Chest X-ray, PA view. Patient: 54 years old, sex M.
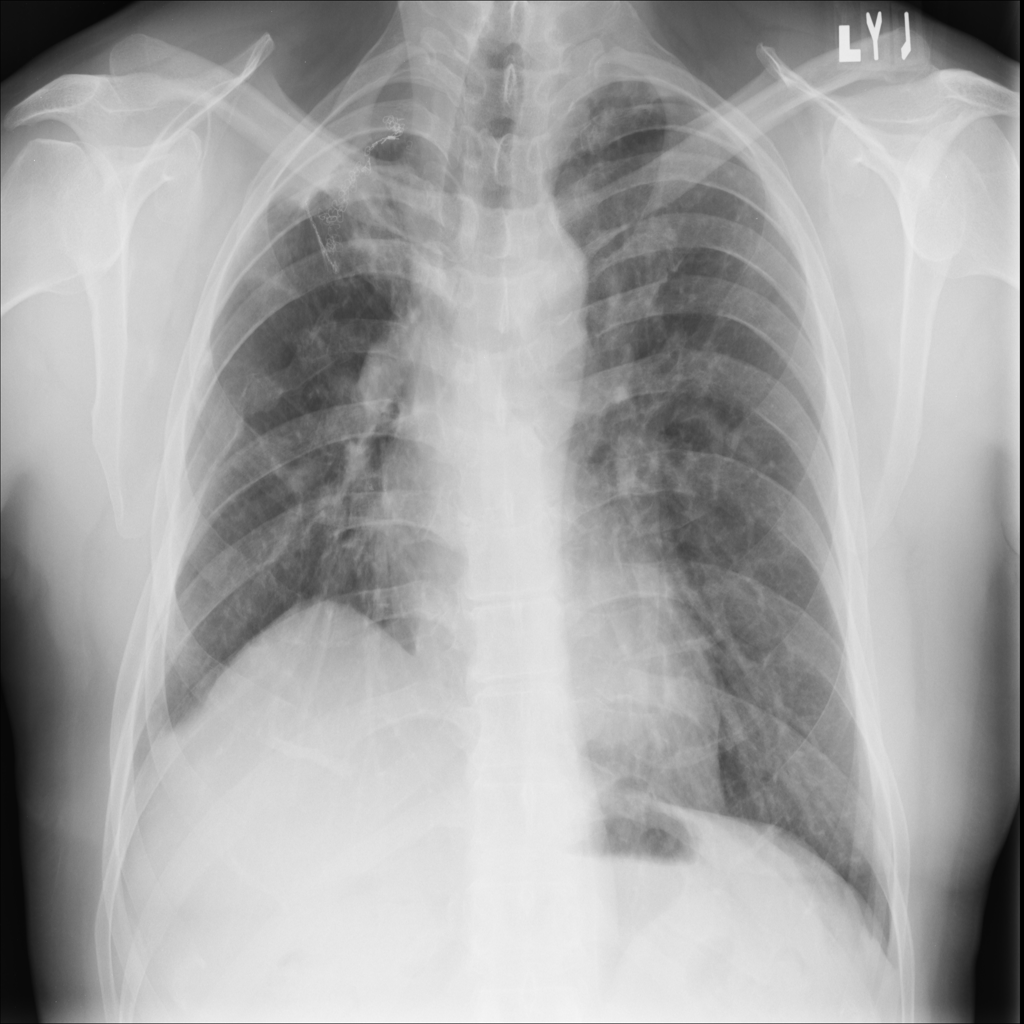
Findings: No Finding